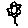
Label: flower